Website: apple
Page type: customer-info-address
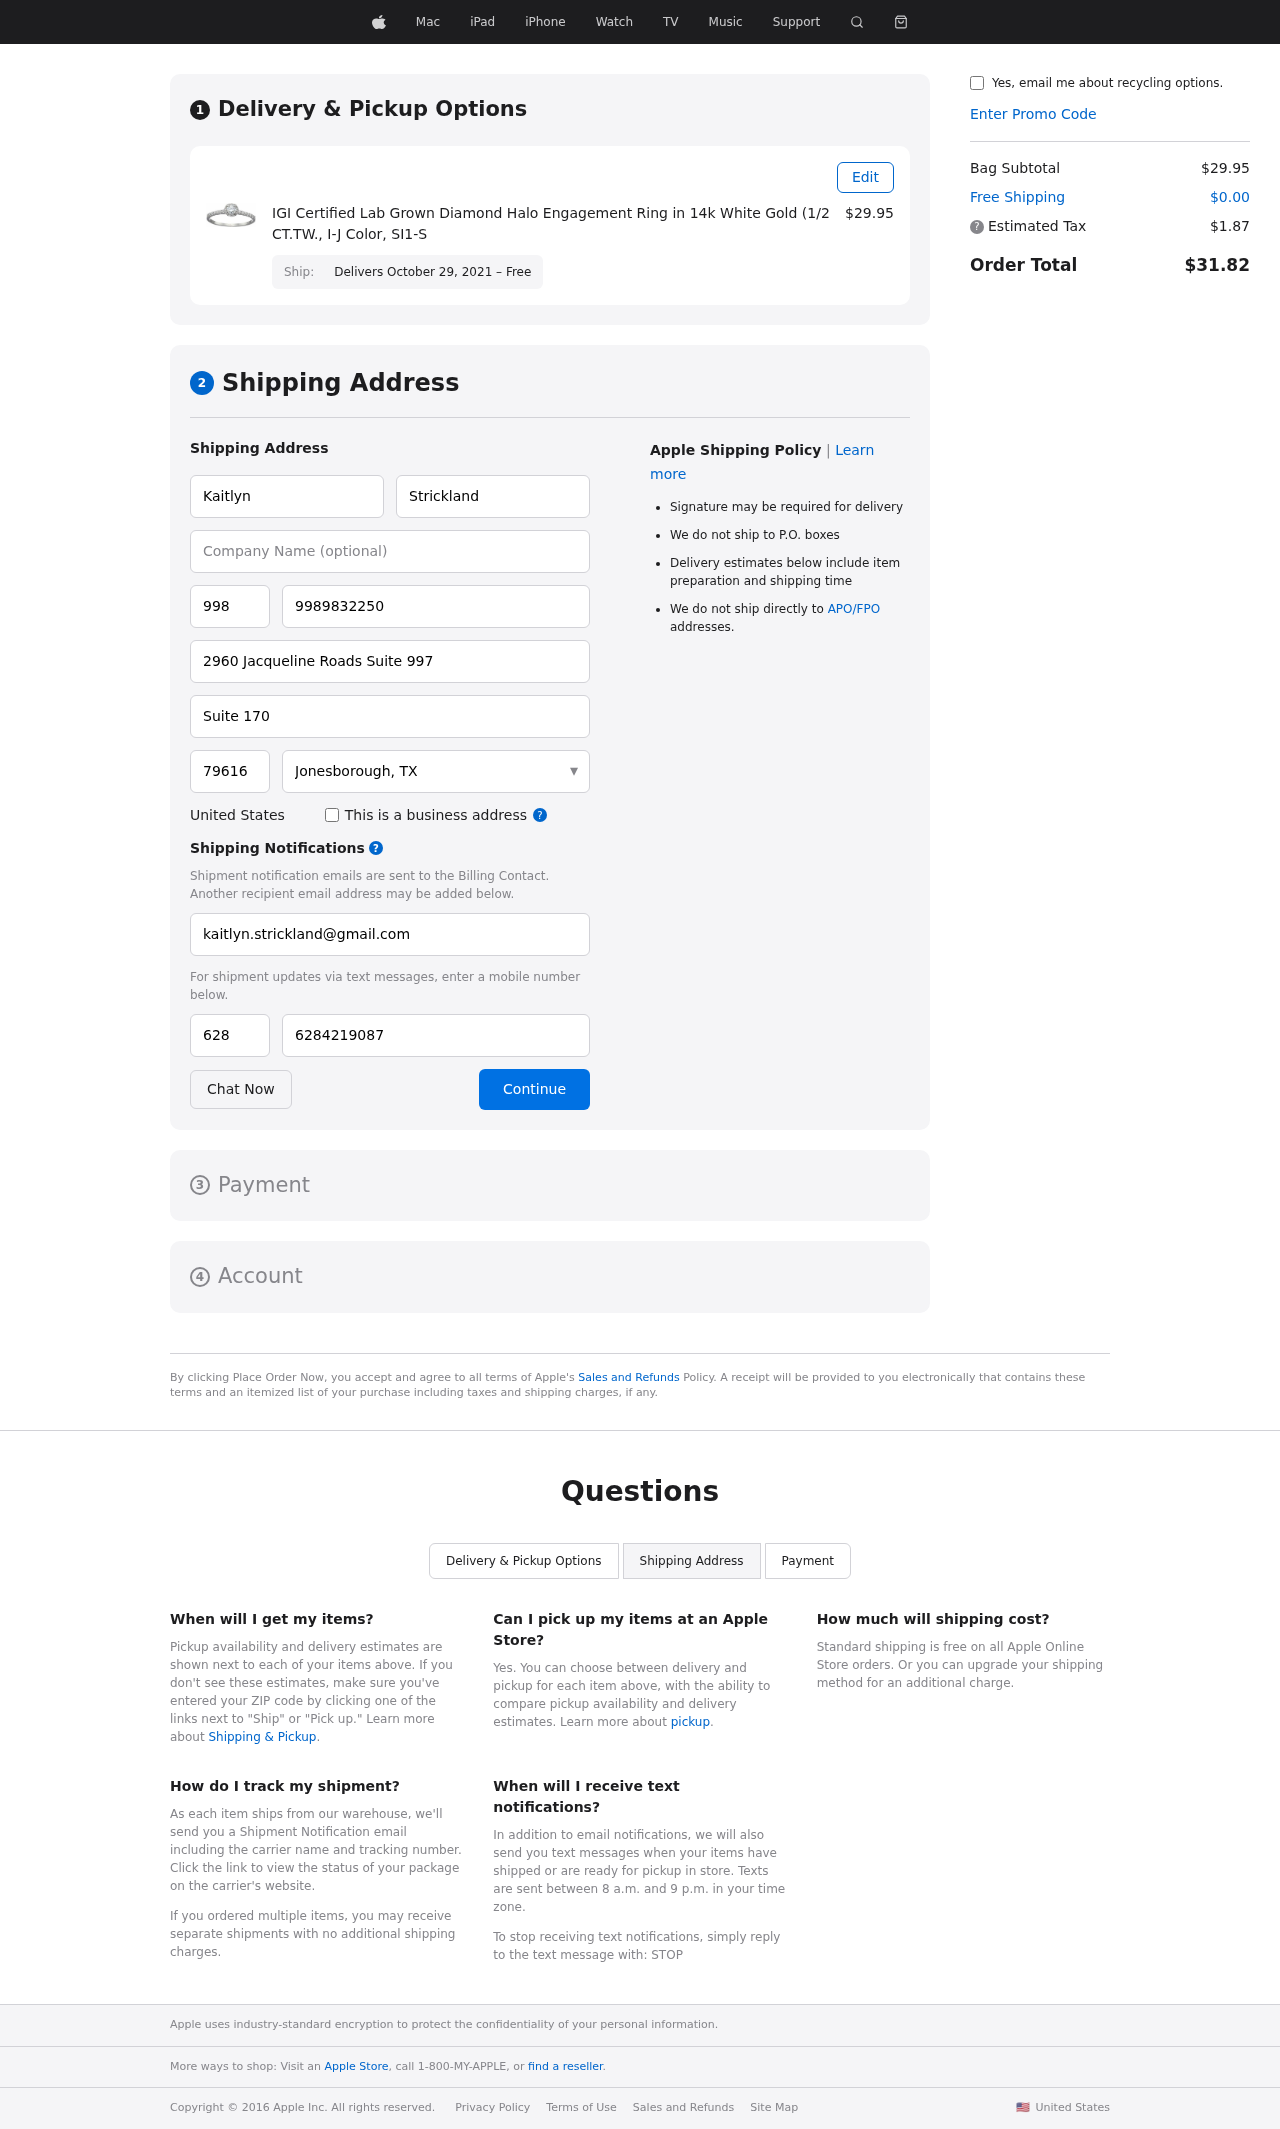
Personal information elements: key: PII_CITY_STATE
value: Jonesborough, TX
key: PII_COUNTRY
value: United States
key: PII_EMAIL
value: kaitlyn.strickland@gmail.com
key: PII_FIRSTNAME
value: Kaitlyn
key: PII_LASTNAME
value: Strickland
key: PII_PHONE
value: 9989832250
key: PII_PHONE_ALT
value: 6284219087
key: PII_PHONE_ALT_AREA
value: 628
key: PII_PHONE_AREA
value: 998
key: PII_POSTCODE
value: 79616
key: PII_STREET
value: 2960 Jacqueline Roads Suite 997
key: PII_STREET2
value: Suite 170
Product elements: key: PRODUCT1_NAME
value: IGI Certified Lab Grown Diamond Halo Engagement Ring in 14k White Gold (1/2 CT.TW., I-J Color, SI1-S
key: PRODUCT1_PRICE
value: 29.95
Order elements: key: ORDER_DELIVERY_DATE
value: Delivers October 29, 2021 – Free
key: ORDER_SUBTOTAL
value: $29.95
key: ORDER_SHIPPING_COST
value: $0.00
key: ORDER_TAX
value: $1.87
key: ORDER_TOTAL
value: $31.82